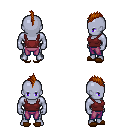
a pixel art fantasy rpg character, male body template, dark elf, purple skin, maroon pirate shirt, magenta pants, brunette mohawk hairstyle, brown slippers, four views (front, back, left, right), 2x2 character sprite sheet, small pixel art, hard edges, no anti-aliasing